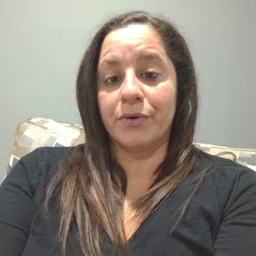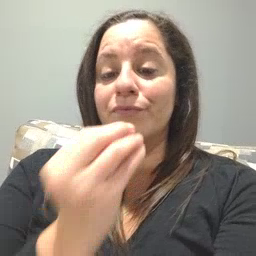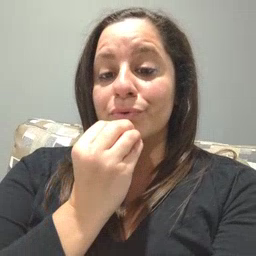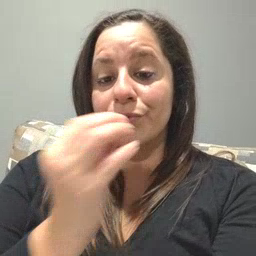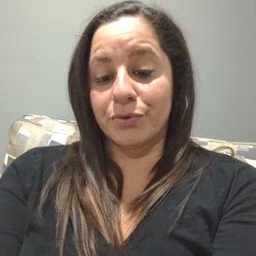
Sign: food